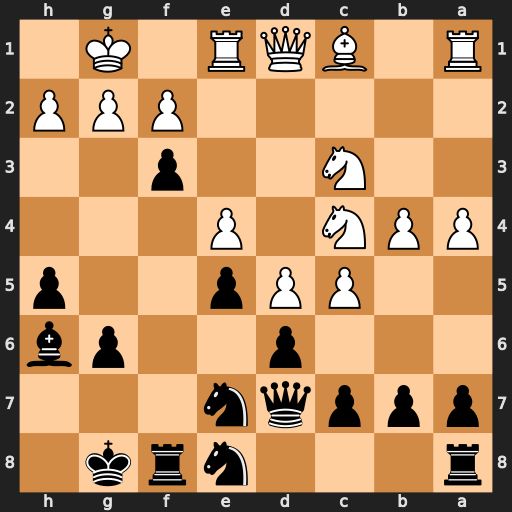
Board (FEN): r3nrk1/pppqn3/3p2pb/2PPp2p/PPN1P3/2N2p2/5PPP/R1BQR1K1
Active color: b
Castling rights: -
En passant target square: -
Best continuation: Qg4 Qxf3 Rxf3